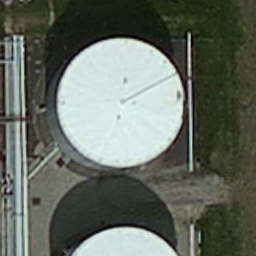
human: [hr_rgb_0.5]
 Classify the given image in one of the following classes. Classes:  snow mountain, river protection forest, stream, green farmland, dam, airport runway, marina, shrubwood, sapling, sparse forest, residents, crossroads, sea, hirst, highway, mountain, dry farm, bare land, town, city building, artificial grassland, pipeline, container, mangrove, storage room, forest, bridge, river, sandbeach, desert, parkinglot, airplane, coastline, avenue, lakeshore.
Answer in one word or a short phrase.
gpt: storage room